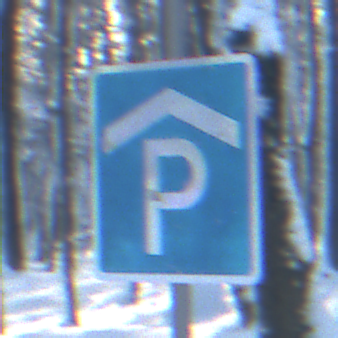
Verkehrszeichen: Parkhaus
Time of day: MorningAfternoon
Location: Outdoor (Nature)
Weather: Clear
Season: Winter
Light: Natural